Field crop: maize
Growth stage: 1
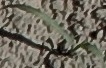
Species: sorghum